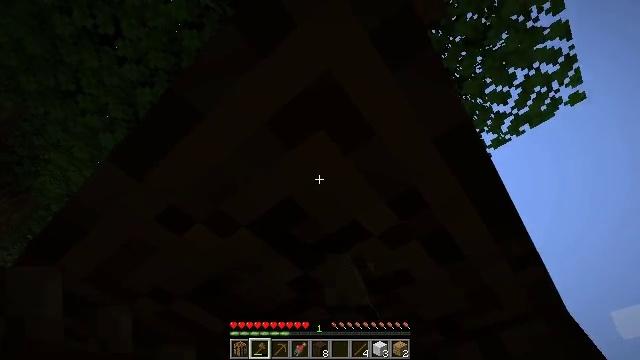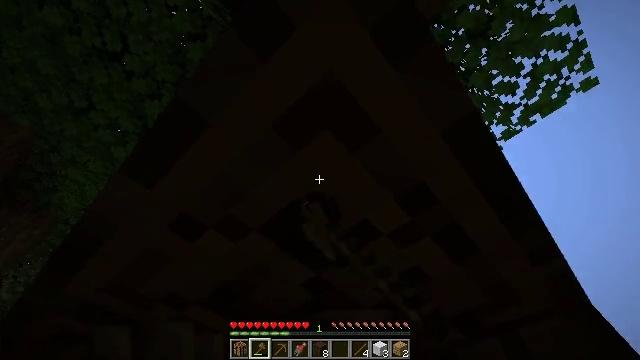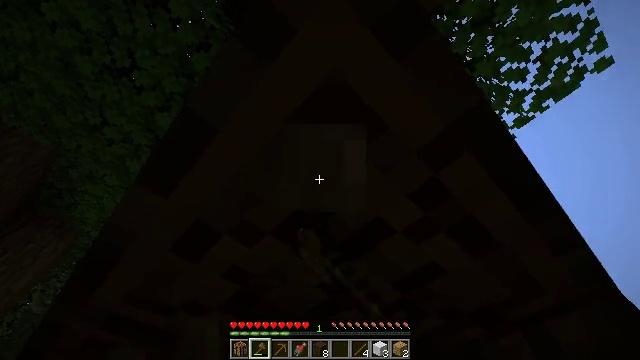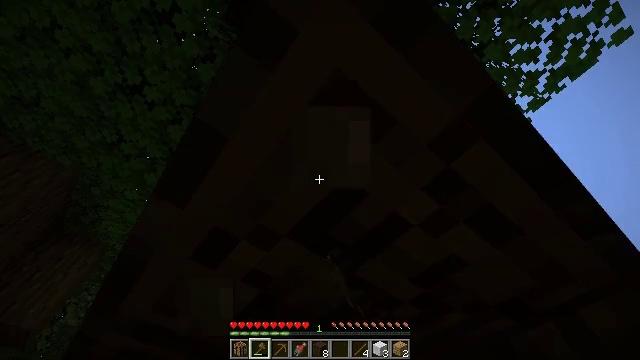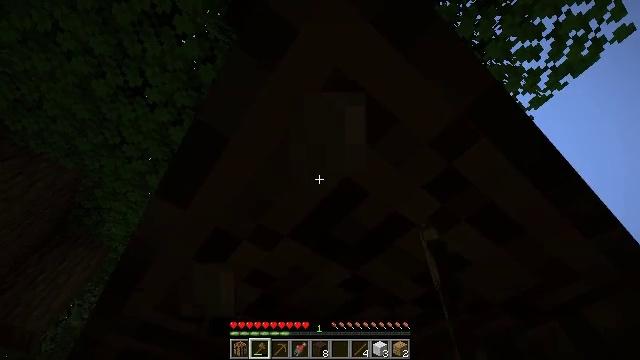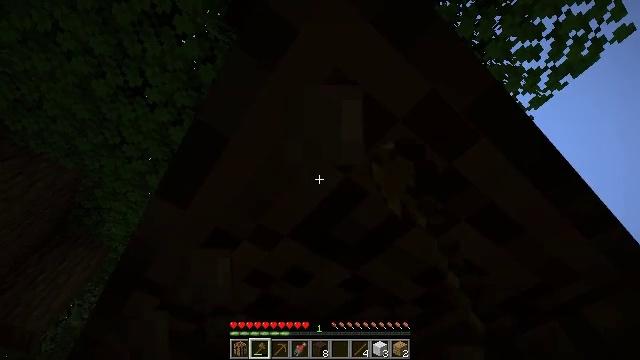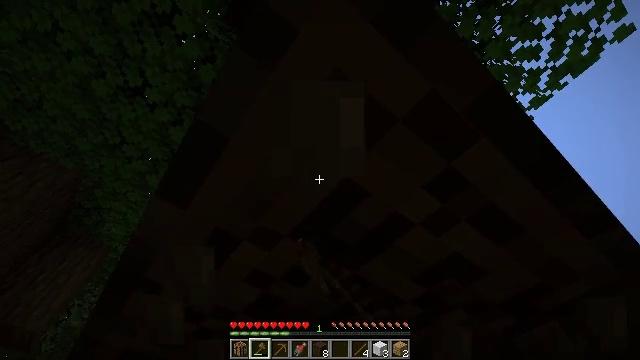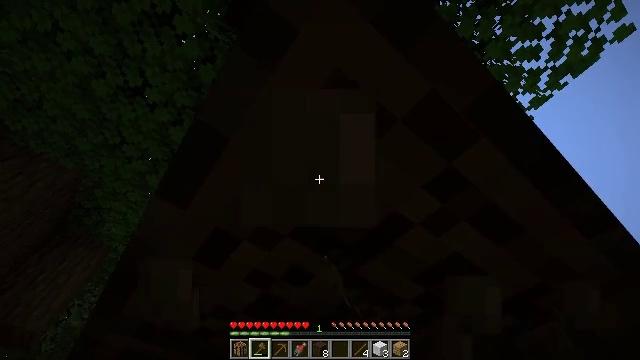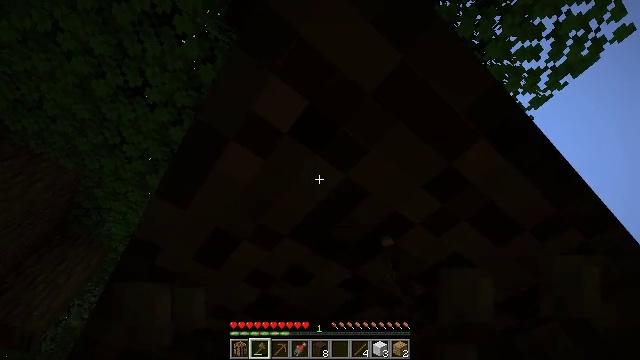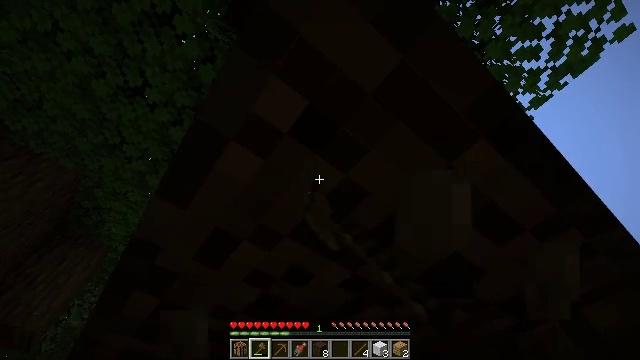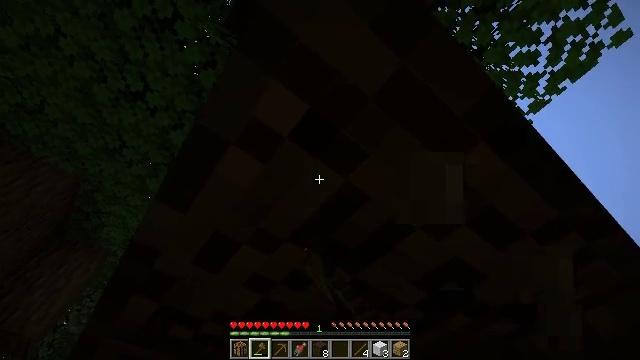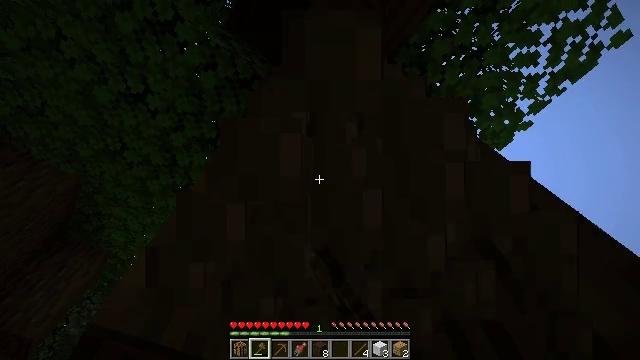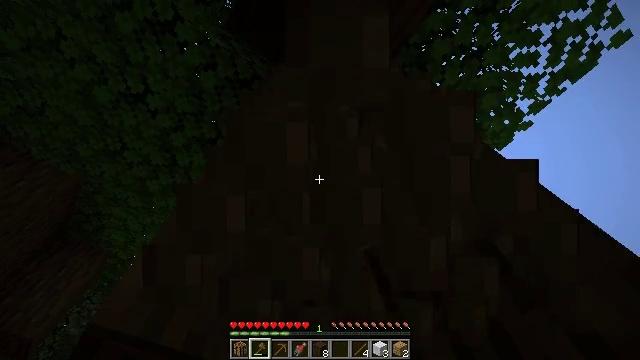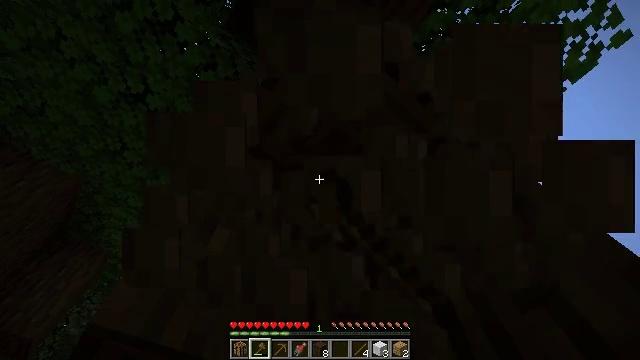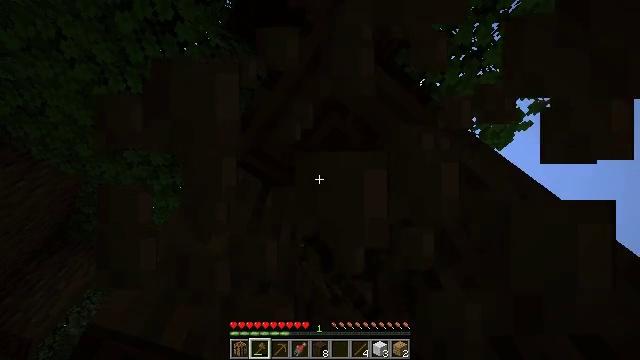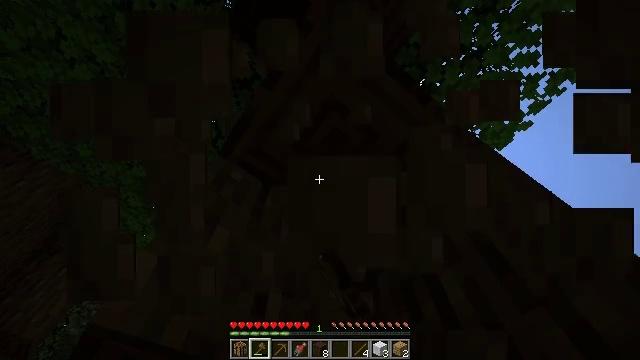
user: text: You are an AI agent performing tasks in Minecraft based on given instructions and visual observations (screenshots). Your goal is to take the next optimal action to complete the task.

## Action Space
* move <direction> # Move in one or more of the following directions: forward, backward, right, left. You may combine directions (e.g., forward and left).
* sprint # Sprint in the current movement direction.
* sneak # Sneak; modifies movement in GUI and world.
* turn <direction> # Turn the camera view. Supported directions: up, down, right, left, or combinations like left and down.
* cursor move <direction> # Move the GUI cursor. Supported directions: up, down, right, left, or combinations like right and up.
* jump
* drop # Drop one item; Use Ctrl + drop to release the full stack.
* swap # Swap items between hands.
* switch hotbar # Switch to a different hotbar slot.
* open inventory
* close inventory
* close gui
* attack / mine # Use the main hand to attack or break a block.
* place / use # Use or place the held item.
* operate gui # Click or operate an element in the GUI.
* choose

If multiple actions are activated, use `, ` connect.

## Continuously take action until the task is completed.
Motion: motion action
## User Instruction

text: Collect dark oak log for building.
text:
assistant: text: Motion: turn left, attack / mine
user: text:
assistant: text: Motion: turn left, attack / mine
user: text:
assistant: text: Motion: turn left, attack / mine
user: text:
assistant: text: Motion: attack / mine
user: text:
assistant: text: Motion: attack / mine
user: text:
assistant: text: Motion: attack / mine
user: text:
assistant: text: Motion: attack / mine
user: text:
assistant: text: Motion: attack / mine
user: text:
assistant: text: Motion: attack / mine
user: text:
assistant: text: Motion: attack / mine
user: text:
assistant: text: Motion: attack / mine
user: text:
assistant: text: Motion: attack / mine
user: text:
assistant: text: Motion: attack / mine
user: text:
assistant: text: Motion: attack / mine
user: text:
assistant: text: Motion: attack / mine
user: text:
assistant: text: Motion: attack / mine
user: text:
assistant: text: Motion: attack / mine
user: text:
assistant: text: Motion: attack / mine
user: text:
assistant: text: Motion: attack / mine
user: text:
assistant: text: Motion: turn up, attack / mine
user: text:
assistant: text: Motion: turn left and up, attack / mine
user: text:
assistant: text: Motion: attack / mine
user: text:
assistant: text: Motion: attack / mine
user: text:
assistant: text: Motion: attack / mine
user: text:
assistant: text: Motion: attack / mine
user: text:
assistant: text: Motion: attack / mine
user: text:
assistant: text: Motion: attack / mine
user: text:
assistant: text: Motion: attack / mine
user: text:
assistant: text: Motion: attack / mine
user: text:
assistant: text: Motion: attack / mine